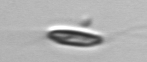
Label: Chrysochromulina